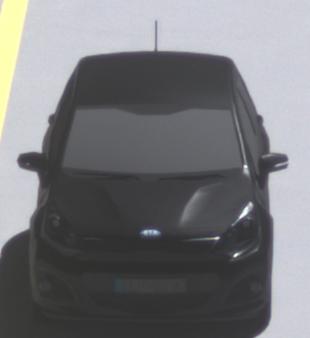
Make: KIA
Model: Rio 1.2
Detailed model: Rio (UB)
Model produced from: 2011/09
Model produced until: 2015/01
Doors: 3
Color: black
Road condition: dry road
Daytime: midday
Contrast: high contrast